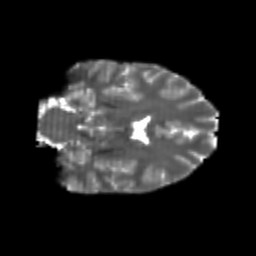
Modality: T2w
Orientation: coronal
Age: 20
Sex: female
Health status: healthy
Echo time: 0.074 s